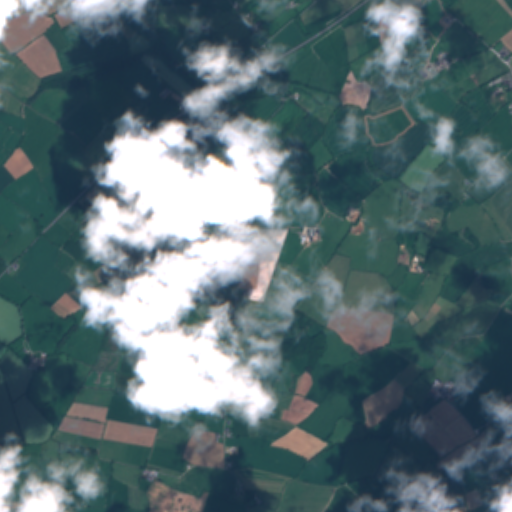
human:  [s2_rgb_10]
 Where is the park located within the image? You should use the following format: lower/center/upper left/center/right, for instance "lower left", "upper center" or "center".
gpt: The park is located in the lower center of the image.
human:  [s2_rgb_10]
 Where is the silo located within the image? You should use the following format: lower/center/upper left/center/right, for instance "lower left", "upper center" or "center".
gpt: The silo is located in the center left of the image.
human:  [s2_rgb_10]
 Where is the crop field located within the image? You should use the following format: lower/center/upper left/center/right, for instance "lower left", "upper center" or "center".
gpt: There is no crop field in the image.